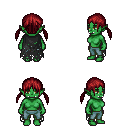
a pixel art fantasy rpg character, female body template, orc, green skin, black tattered cape, teal pants, brunette twin-tailed hairstyle, four views (front, back, left, right), 2x2 character sprite sheet, small pixel art, hard edges, no anti-aliasing